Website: bh-photo
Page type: billing-address
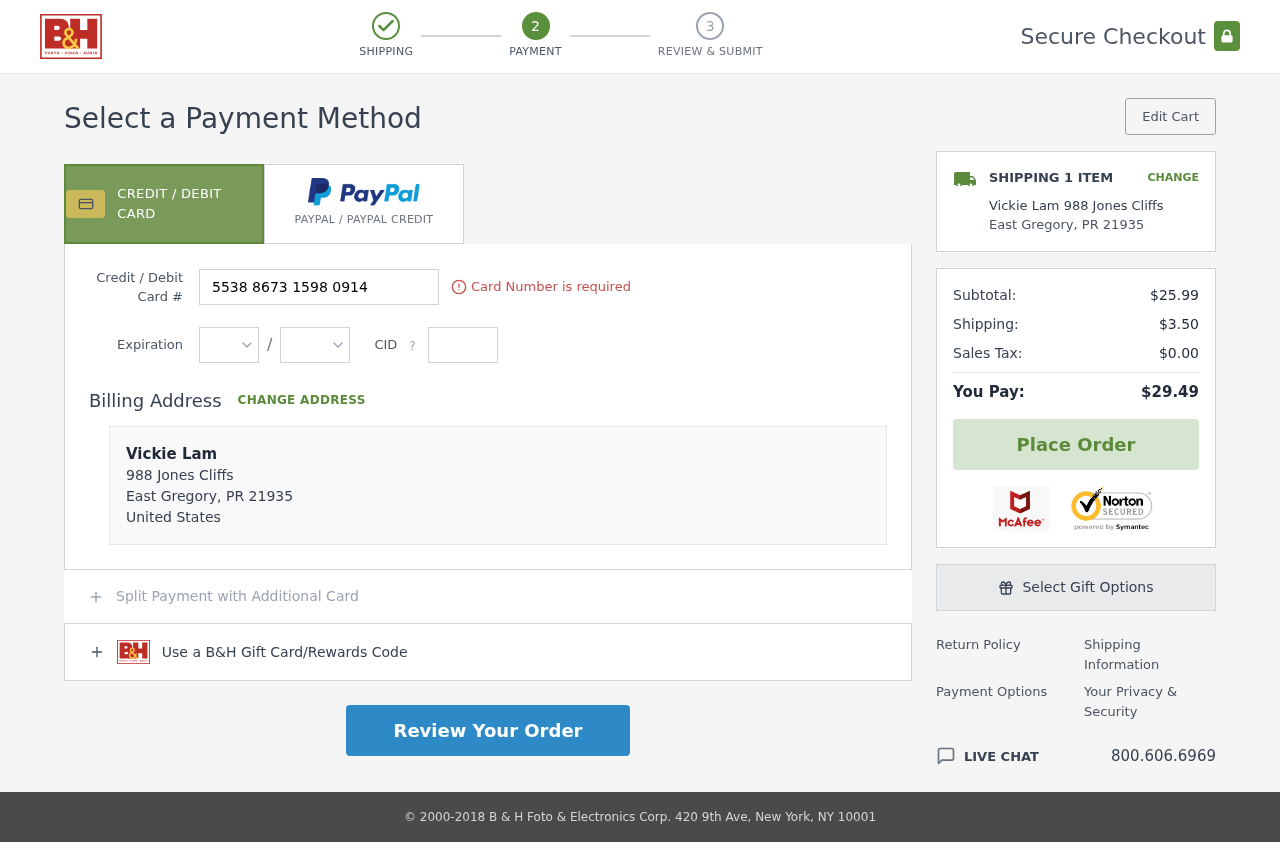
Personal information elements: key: PII_CARD_CVV
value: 675
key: PII_CARD_EXPIRY_MONTH
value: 08
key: PII_CARD_EXPIRY_YEAR
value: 27
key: PII_CARD_NUMBER
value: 5538 8673 1598 0914
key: PII_CITY
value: East Gregory
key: PII_COUNTRY
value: United States
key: PII_FULLNAME
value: Vickie Lam
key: PII_FULLNAME2
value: Vickie Lam
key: PII_POSTCODE
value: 21935
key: PII_STATE_ABBR
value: PR
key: PII_STREET
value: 988 Jones Cliffs
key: PII_STATE
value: PR
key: PII_POSTCODE_FULL
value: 21935
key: PII_POSTCODE_NUMERIC
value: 21935
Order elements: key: ORDER_NUM_ITEMS
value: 1
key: ORDER_SUBTOTAL
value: $25.99
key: ORDER_SHIPPING_COST
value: $3.50
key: ORDER_TAX
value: $0.00
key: ORDER_TOTAL
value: $29.49